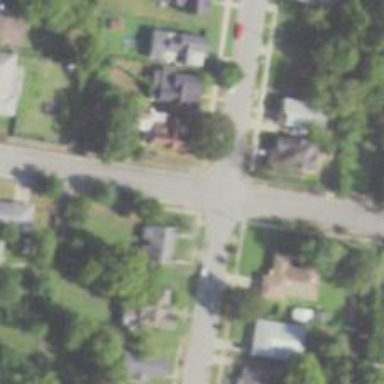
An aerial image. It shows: Unmarked crossing on the road.